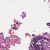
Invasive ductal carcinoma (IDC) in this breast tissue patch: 0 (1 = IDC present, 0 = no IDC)